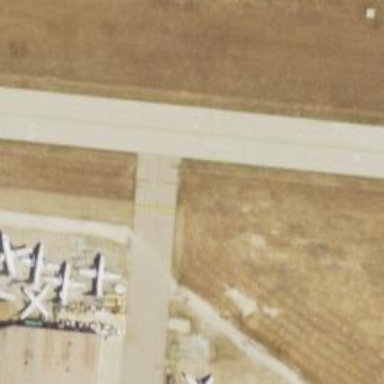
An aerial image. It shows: View of taxiway at the airport.